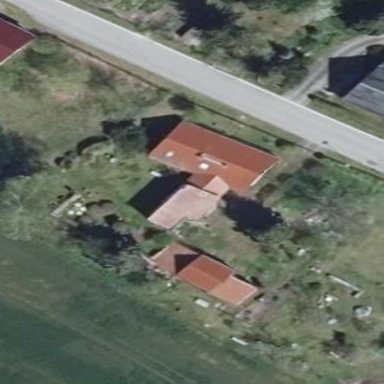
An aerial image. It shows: House with gabled roof oriented along the structure.